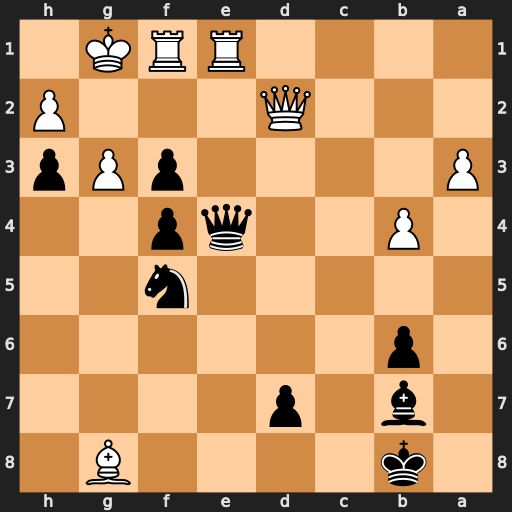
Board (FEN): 1k4B1/1b1p4/1p6/5n2/1P2qp2/P4pPp/3Q3P/4RRK1
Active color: b
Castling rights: -
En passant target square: -
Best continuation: f2+ Qxf2 Qh1#